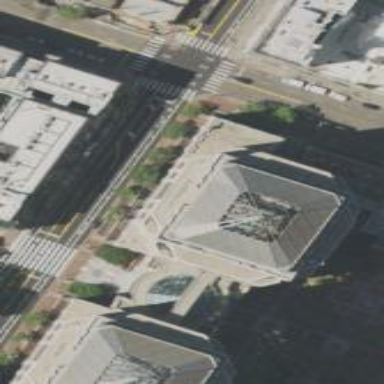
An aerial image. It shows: Building with pyramidal roof. The roof shape is pyramidal.